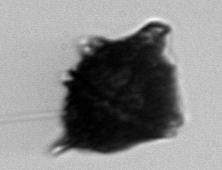
Label: Gonyaulax